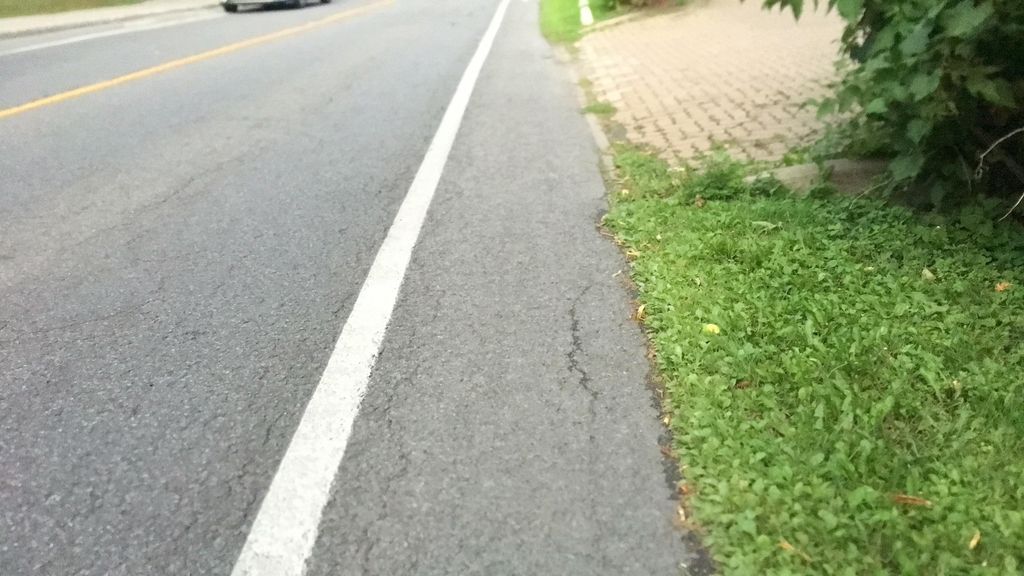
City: montreal